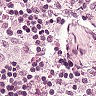
Metastatic tissue present: no